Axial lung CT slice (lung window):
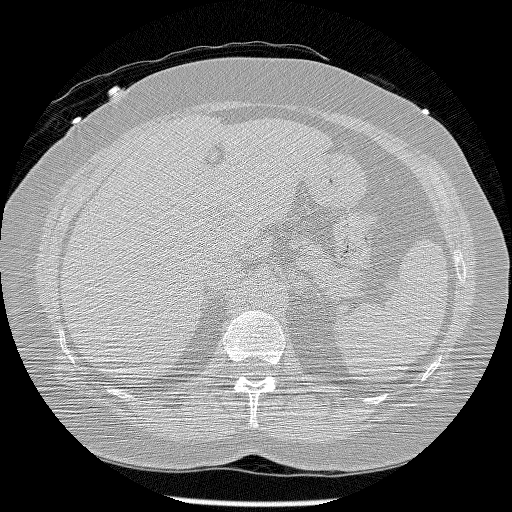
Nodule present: no